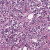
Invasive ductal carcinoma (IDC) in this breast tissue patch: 1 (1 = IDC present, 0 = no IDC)